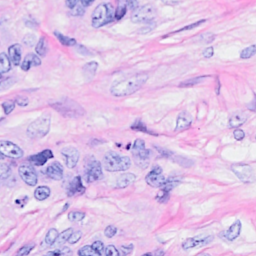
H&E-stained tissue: Breast